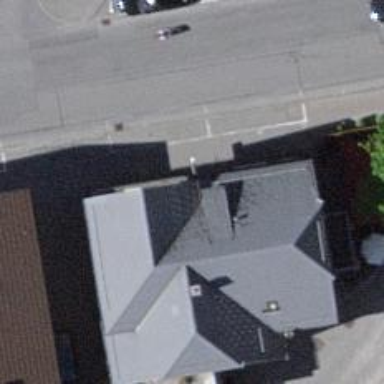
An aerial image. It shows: Restaurant.